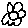
Label: flower